Question: I have configured Hadoop cluster . And im having two machines and
When i run the mapreduce program using the following code
'''
hadoop jar /HDP/hadoop-1.2.0.1.3.0.0-0380/contrib/streaming/hadoop-streaming-1.2.0.1.3.0.0-0380.jar -mapper "python C:\Python33\mapper.py" -reducer "python C:\Python33
edu.py" -input "/user/XXXX/input/input.txt" -output "/user/XXXX/output/out20131112_09"
'''

Finally i have tracked down the error .
MA- error log
'''
stderr logs
python: can't open file 'C:\Python33\mapper.py': [Errno 2] No such file or directory
java.lang.RuntimeException: PipeMapRed.waitOutputThreads(): subprocess failed with code 2
'''
and it is not in
Now , Do i need to copy my m/r program to or how shall i resolve this
'''
import sys
for line in sys.stdin:
line = line.strip()
keys = line.split()
for key in keys:
value = 1
print( '%s %d' % (key, value))
'''
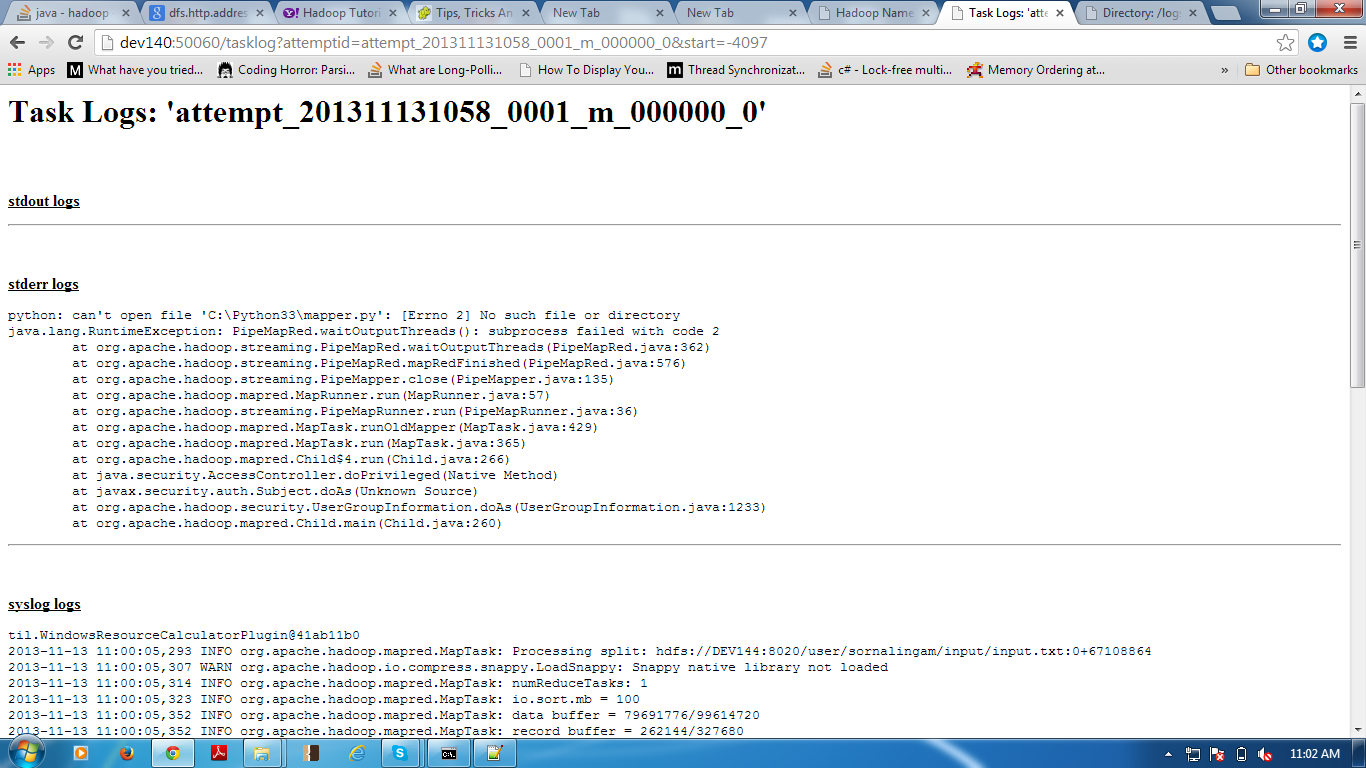
Answer: If the map input file is smaller than 'dfs.block.size' then you will end with only one task per job running. For small inputs you can force Hadoop to run multiple tasks with 'mapred.max.split.size' value in bytes being smaller than 'dfs.block.size'.